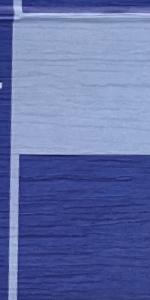
Label: Empty